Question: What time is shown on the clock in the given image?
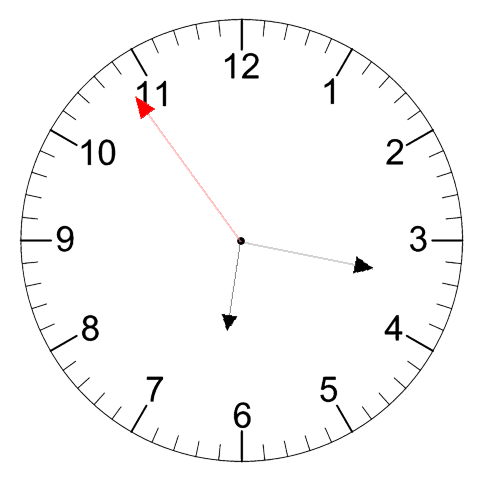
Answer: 06:16:54